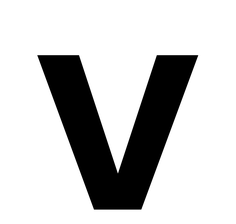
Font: Poppins-SemiBold